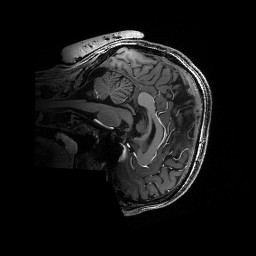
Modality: T1w
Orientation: sagittal
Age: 30
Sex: male
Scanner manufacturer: siemens
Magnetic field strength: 6.98 T
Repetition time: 3.1 s
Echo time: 0.00242 s